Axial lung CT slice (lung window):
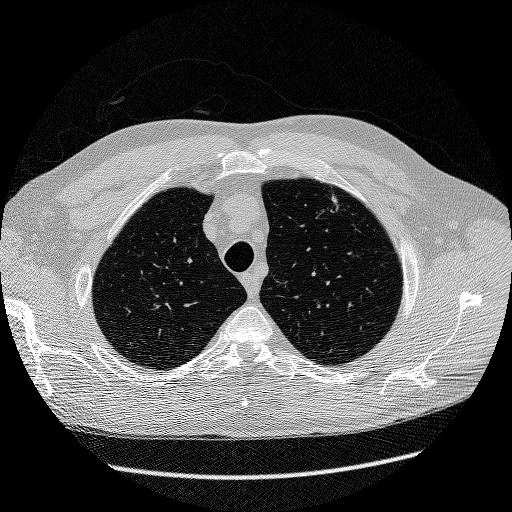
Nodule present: no